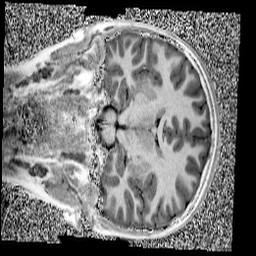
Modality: UNIT1
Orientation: coronal
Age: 12
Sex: female
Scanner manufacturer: siemens
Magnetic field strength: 3 T
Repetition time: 4 s
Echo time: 0.00299 s